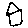
Label: house